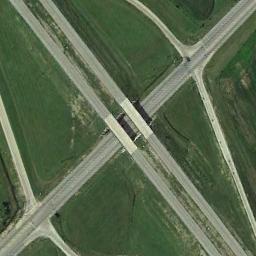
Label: overpass